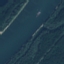
Land use / land cover: River